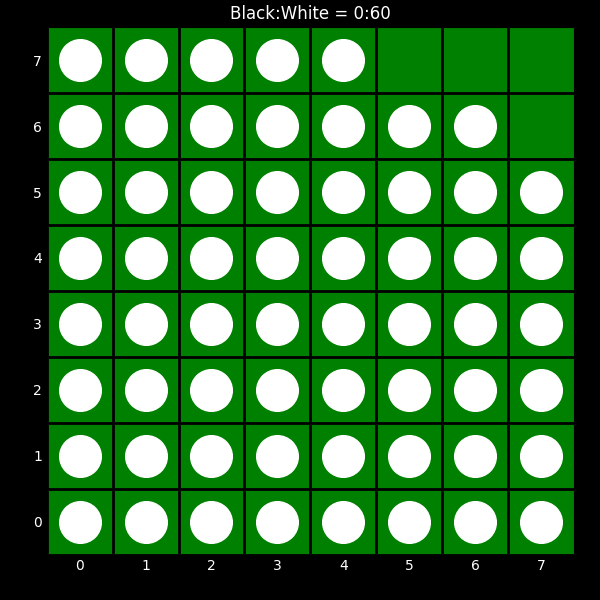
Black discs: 0
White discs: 60